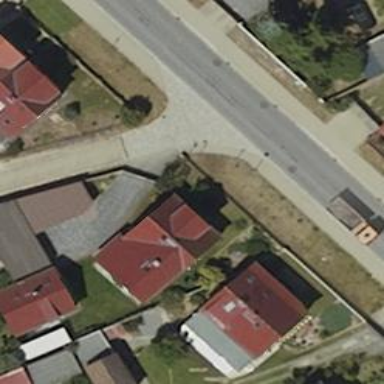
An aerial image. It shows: Smoothly paved residential road.